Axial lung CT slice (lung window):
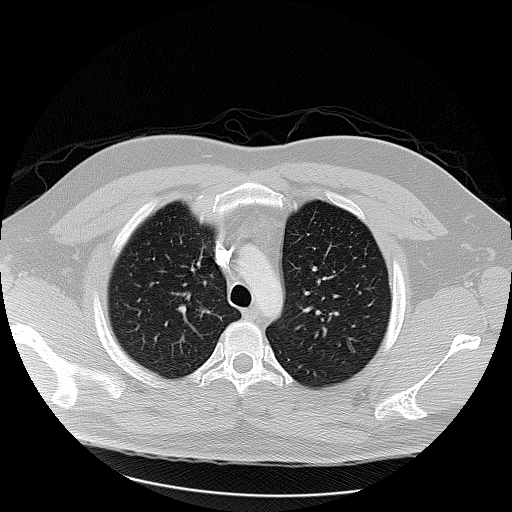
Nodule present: no